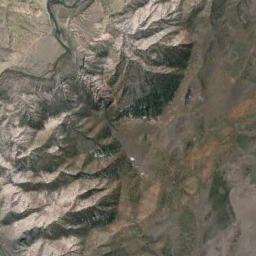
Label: mountain